Question: Help me with a SQL query. I would get all values, like '01,02,03,20,92,93,94" values from first query, but instead of function MAX in two query. Result:in opposite b_BookNum I would to see one string:'01,02,03,20,92,93,94'

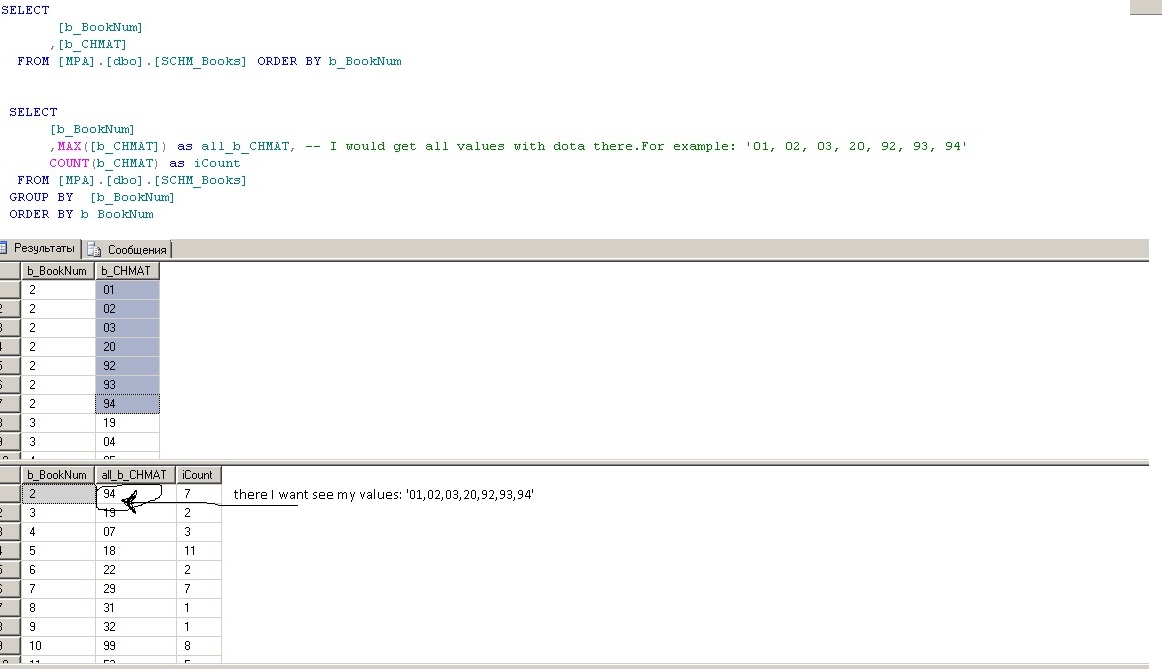
Answer: Simply take out the 'MAX()' function and add this column in your group by clause , happy days......
'''
SELECT [b_BookNum]
,[b_CHMAT]
,COUNT(*) iCount
FROM MPA.dbo.SCHM_Books
GROUP BY [b_BookNum] ,[b_CHMAT]
ORDER BY [b_BookNum]
'''
## EDIT
I am surprised that you have all the information you need to solve the problem and yet you are so incompetent to solve it. Anyway here is the full solution:
'''
;WITH CTE AS (
SELECT [b_BookNum]
,COUNT(*) iCount
FROM MPA.dbo.SCHM_Books
GROUP BY [b_BookNum]
)
SELECT [b_BookNum]
,STUFF((SELECT ',' + CAST([b_CHMAT] AS VARCHAR(10))
FROM dbo.SCHM_Books
WHERE [b_BookNum] = C.[b_BookNum]
FOR XML PATH(''),TYPE)
.value('.','NVARCHAR(MAX)'),1,1,'') AS [b_CHMAT]
,iCount
FROM CTE C
'''